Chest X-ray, PA view. Patient: 49 years old, sex M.
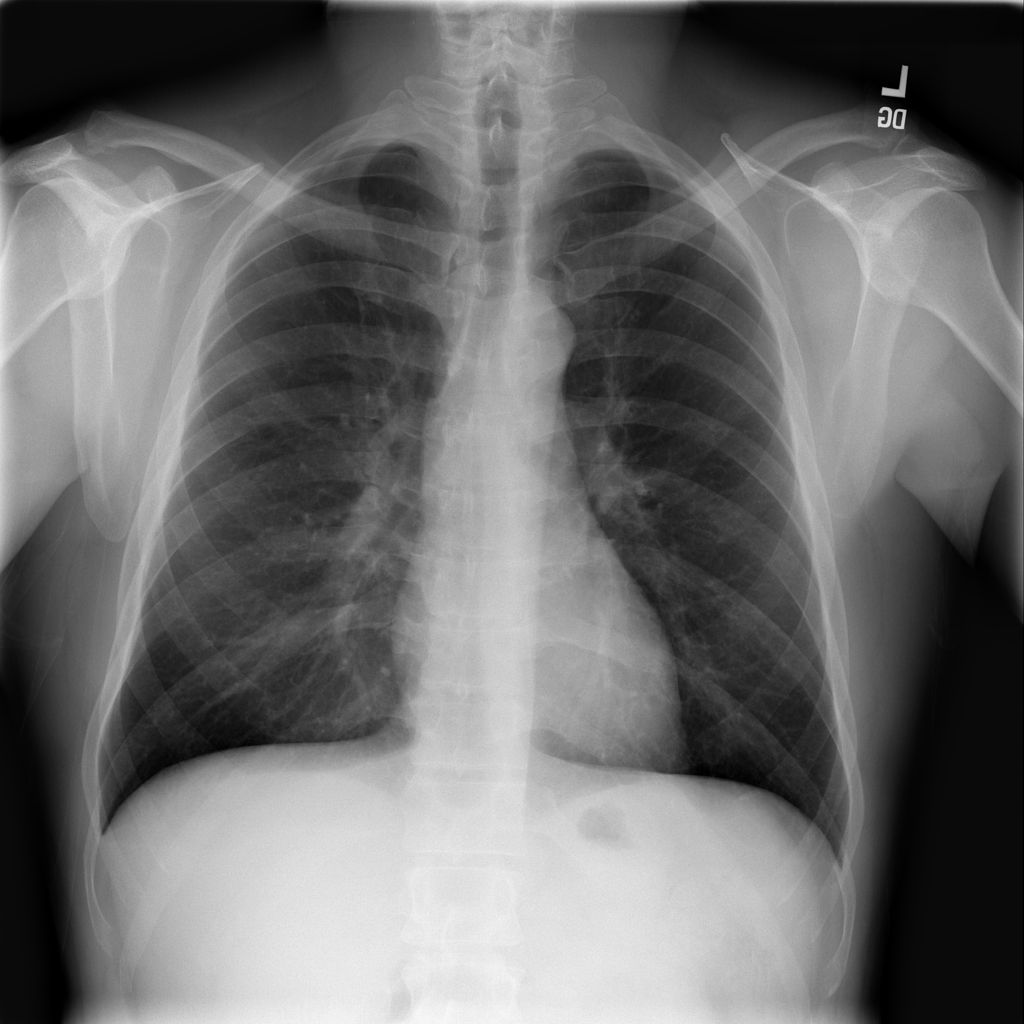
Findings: No Finding